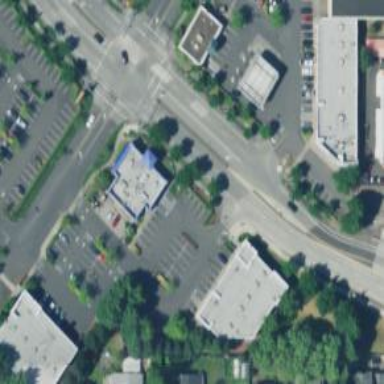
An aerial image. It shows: Parking space.